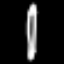
Label: pencil